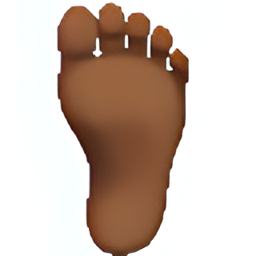
Name: foot
Emoji: 🦶🏾
Group: People & Body
Sub-group: body-parts